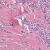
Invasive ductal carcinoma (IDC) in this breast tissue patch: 1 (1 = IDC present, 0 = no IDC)